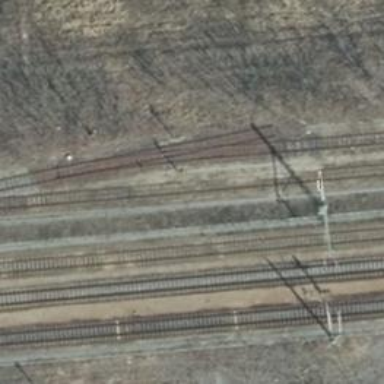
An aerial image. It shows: Railway signal.